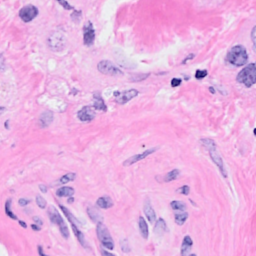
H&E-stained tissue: Breast